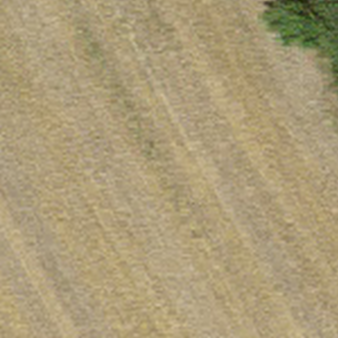
Label: other